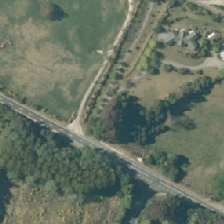
Land cover: grose_broom